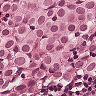
Metastatic tissue present: yes